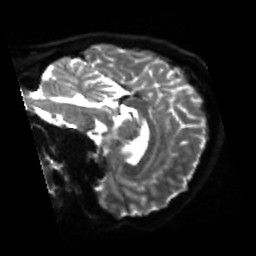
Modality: sbref
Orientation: sagittal
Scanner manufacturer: siemens
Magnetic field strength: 3 T
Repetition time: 4 s
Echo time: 0.0594 s